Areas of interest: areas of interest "Commercial service"
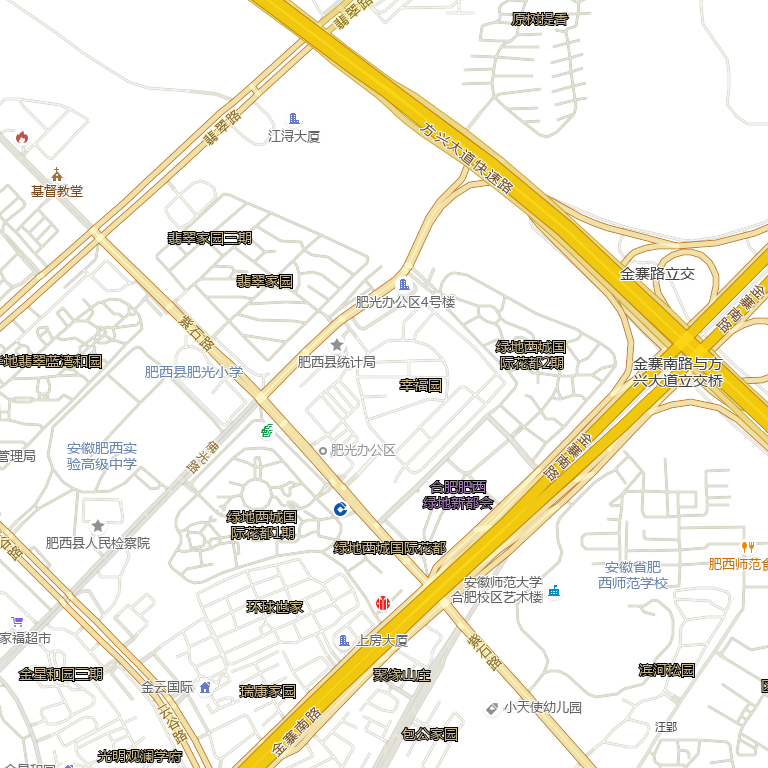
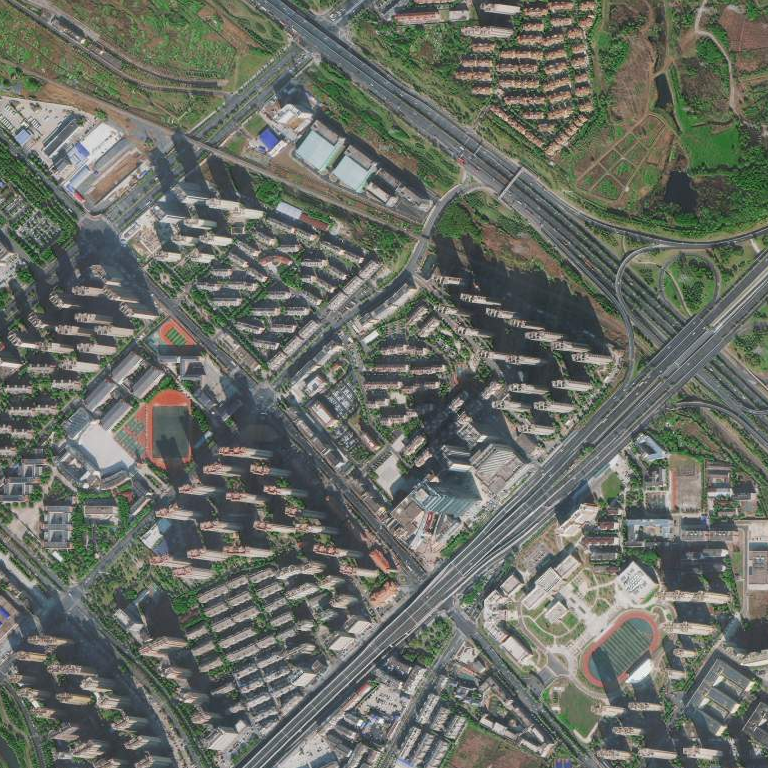